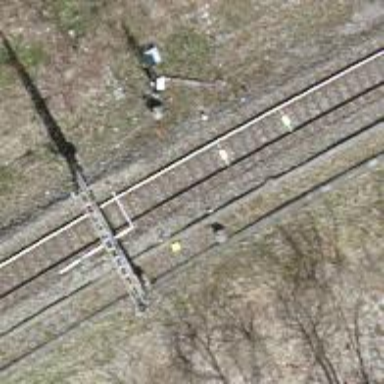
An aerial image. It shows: Railway signal.